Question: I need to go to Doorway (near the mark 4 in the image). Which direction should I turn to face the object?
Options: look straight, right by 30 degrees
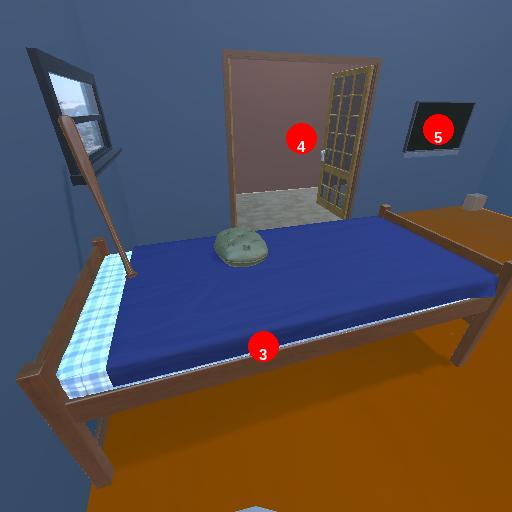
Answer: look straight